【题型】解答题　【知识点】平面几何　【难度】hard
已知在正方形 \(ABCD\) 中，对角线 \(BD = 4\)，点 \(E\)、\(F\) 分别在边 \(AD\)、\(CD\) 上，\(DE = DF\).

(1) 如图，如果 \(\angle EBF = 60^\circ\)，求线段 \(DE\) 的长；

(2) 过点 \(E\) 作 \(EG \perp BF\)，垂足为点 \(G\)，与 \(BD\) 交于点 \(H\).

\textcircled{1}求证: \(\frac{EH}{BE} = \frac{DH}{BD}\)；

\textcircled{2} 设 \(BD\) 的中点为点 \(O\)，如果 \(OH = 1\)，求 \(\frac{BG}{GF}\) 的值.

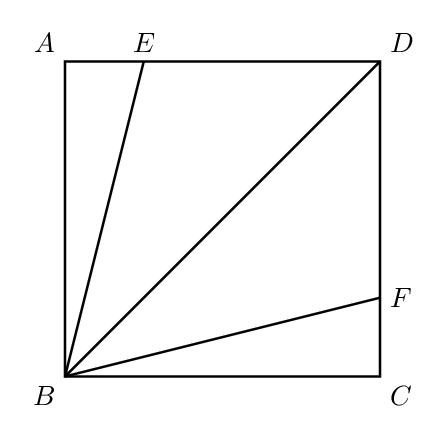
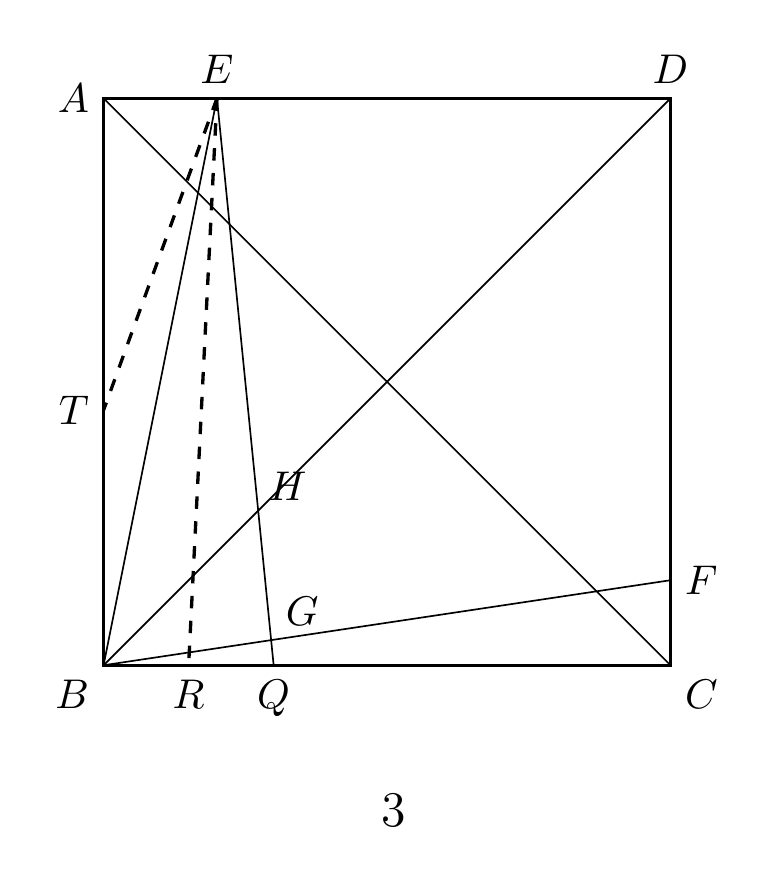
【解答】
【分析】(1) 可推出 \( \triangle BEF \) 是等边三角形，从而 \(BE = EF\)，设 \(DE = DF = x\)，从而表示出 \(EF\) 和 \(BE\)，进一步得出结果；

(2) \textcircled{1} 延长 \(EG\)，交 \(BC\) 于 \(T\)，作 \(CR \perp ET\)，可证得 \( \triangle BCF \cong \triangle CDR \)，进而得出 \(BE = ET\)，根据 \(AD \parallel BC\) 得出 \(\frac{EH}{ET} = \frac{DH}{BD}\)，从而得出 \(\frac{EH}{BE} = \frac{DH}{BD}\)；

\textcircled{2}当 \(\frac{DH}{BH} = \frac{1}{3}\) 时，延长 \(EG\) 交 \(BC\) 于 \(Q\)，作 \(ER \perp BC\) 于 \(R\)，作 \(BE\) 的垂直平分线，交 \(AB\) 于 \(T\)，设 \(AE = a\)，则 \(DE = AD - AE = 2\sqrt{2} - a\)，由 \( \triangle DEH \backsim \triangle BQH \) 得 \(\frac{DE}{BQ} = \frac{DH}{BH} = \frac{1}{3}\)，即 \(\frac{2\sqrt{2} - a}{2a} = 3\)，从而 \(a = \frac{2\sqrt{2}}{7}\)，设 \(AT = x\)，则 \(ET = BT = 2\sqrt{2} - x\)，在 \( \text{Rt}\triangle AET \) 中，由勾股定理得，\((2\sqrt{2} - x)^2 - x^2 = \left(\frac{2\sqrt{2}}{7}\right)^2\)，从而得出 \(x = \frac{48\sqrt{2}}{49}\)，而 \(\tan \angle AET = \frac{AT}{AE} = \frac{24}{7}\)，进而得出 \(\cos \angle EBG = \frac{BG}{BE} = \frac{7}{25}\)，进一步得出结果，同样得出当 \(\frac{DH}{BH} = 3\) 时的结果.

【解答】(1) 解：如图1，连接 \(EF\).

\(
\because \text{四边形 } ABCD \text{ 是正方形}, \ BD = 4,
\)

\(
\therefore AB = AD = CD = BC = 2\sqrt{2}, \ \angle A = \angle C = \angle ADC = 90^\circ,
\)

\(
\because BE = BF,
\)

\(
\therefore \triangle ABE \cong \triangle CBF (\text{HL}),
\)

\(
\therefore BE = BF, \ AE = CF,
\)

\(
\because DE = DF,
\)

\(
\because \angle EBF = 60^\circ,
\)

\(
\therefore BE = EF = BF,
\)

设 \(DE = DF = x\)，则 \(AE = 2\sqrt{2} - x\)，\(EF = \sqrt{2}x\)，

\(
\therefore BE^2 = (2\sqrt{2})^2 + (2\sqrt{2} - x)^2 = x^2 + 16 - 4\sqrt{2}x,
\)

\(
\therefore (\sqrt{2}x)^2 = x^2 + 16 - 4\sqrt{2}x,
\)

\(
\therefore x_1 = 2\sqrt{6} - 2\sqrt{2}, \ x_2 = -2\sqrt{6} - 2\sqrt{2} \ (\text{舍去}),
\)

\(
\therefore DE = 2\sqrt{6} - 2\sqrt{2}.
\)

(2) \textcircled{1}证明：如图2，延长 \(EG\)，交 \(BC\) 于 \(T\)，作 \(CR \perp ET\).

\(
\because ET \perp BF,
\)

\(
\therefore CR \perp BF,
\)

\(
\therefore \angle RCD + \angle BFC = 90^\circ,
\)

\(
\because \text{四边形 } ABCD \text{ 是正方形},
\)

\(
\therefore AD \parallel BC, \ \angle ADC = \angle BCD = 90^\circ, \ AD = CD,
\)

\(
\therefore \text{四边形 } CTER \text{ 是平行四边形}, \ \angle DRC + \angle RCD = 90^\circ,
\)

\(
\therefore CR = ET, \ \angle BFC = \angle DRC,
\)

\(
\therefore \triangle BCF \cong \triangle CDR (\text{AAS}),
\)

\(
\therefore CR = BF,
\)

\(
\therefore ET = BF,
\)

\(
\because BE = BF,
\)

\(
\therefore BE = ET,
\)

\(
\because AD \parallel BC,
\)

\(
\therefore \frac{EH}{ET} = \frac{DH}{BD},
\)

\(
\therefore \frac{EH}{BE} = \frac{DH}{BD}.
\)

\textcircled{2} 如图3，

当 \(\frac{DH}{BH} = \frac{1}{3}\) 时，延长 \(EG\) 交 \(BC\) 于 \(Q\)，作 \(ER \perp BC\) 于 \(R\)，作 \(BE\) 的垂直平分线，交 \(AB\) 于 \(T\).

设 \(AE = a\)，则 \(DE = AD - AE = 2\sqrt{2} - a\).

由上可知: \(BE = EQ\),

\(
\therefore RQ = BR - AE = a,
\)

\(
\because AD \parallel BC,
\)

\(
\therefore \triangle DEH \backsim \triangle BQH,
\)

\(
\therefore \frac{DE}{BQ} = \frac{DH}{BH} = \frac{1}{3},
\)

\(
\therefore \frac{2\sqrt{2} - a}{2a} = 3,
\)

\(
\therefore a = \frac{2\sqrt{2}}{7},
\)

设 \(AT = x\)，则 \(ET = BT = 2\sqrt{2} - x\)，

在 \( \text{Rt}\triangle AET \) 中，由勾股定理得，

\(
(2\sqrt{2} - x)^2 - x^2 = \left(\frac{2\sqrt{2}}{7}\right)^2,
\)

\(
\therefore x = \frac{48\sqrt{2}}{49},
\)

\(
\therefore \tan \angle AET = \frac{AT}{AE} = \frac{24}{7},
\)

\(
\therefore \cos \angle AET = \frac{7}{25},
\)

\(
\because \angle ATE = 2\angle ABE = \angle ABE + \angle CBT,
\)

\(
\therefore \angle AET = \angle EBG,
\)

\(
\therefore \cos \angle EBG = \frac{BG}{BE} = \frac{7}{25},
\)

\(
\because \frac{BG}{BF} = \frac{7}{25},
\)

\(
\therefore \frac{BG}{FG} = \frac{7}{18}.
\)

同理可得：

\(
\therefore \frac{DE}{BQ} = \frac{DH}{BH} = \frac{1}{3},
\)

\(
\therefore \frac{2\sqrt{2} - a}{2a} = \frac{1}{3},
\)

\(
\therefore a = \frac{6\sqrt{2}}{5},
\)

设 \(AT = x\)，则 \(ET = BT = 2\sqrt{2} - x\)，

在 \( \text{Rt}\triangle AET \) 中，由勾股定理得：

\(
(2\sqrt{2} - x)^2 - x^2 = \left(\frac{6\sqrt{2}}{5}\right)^2,
\)

\(
\therefore x = \frac{16\sqrt{2}}{25},
\)

\(
\therefore \cos \angle EBG = \cos \angle AET = \frac{15}{17},
\)

\(
\therefore \frac{BG}{BE} = \frac{15}{17},
\)

\(
\therefore \frac{BG}{FG} = \frac{15}{2},
\)

综上所述：\(\frac{BG}{FG} = \frac{7}{18}\) 或 \(\frac{15}{2}\).

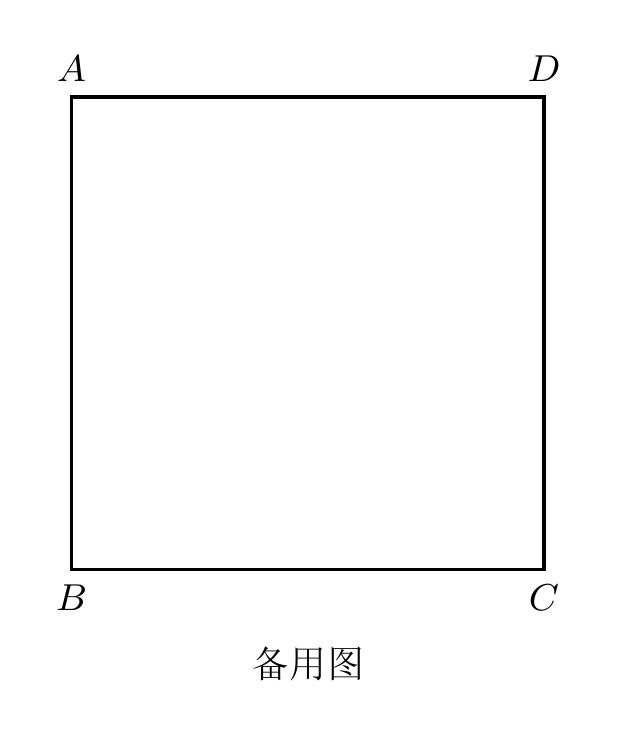
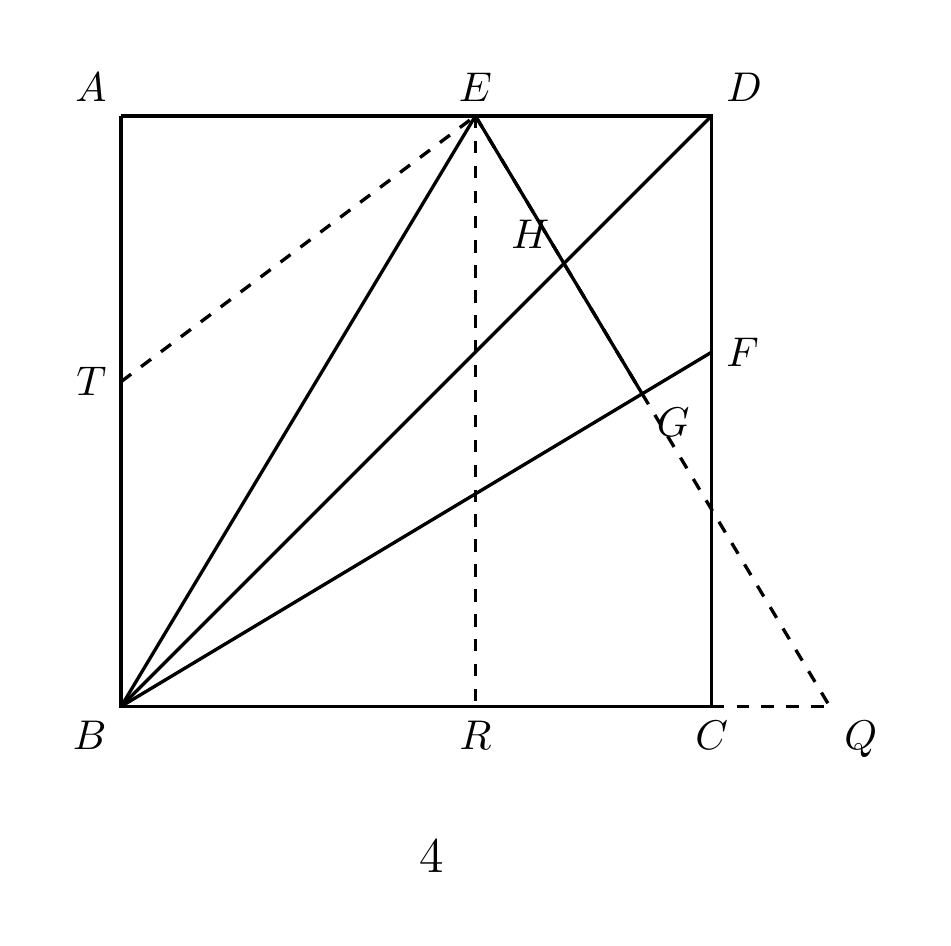
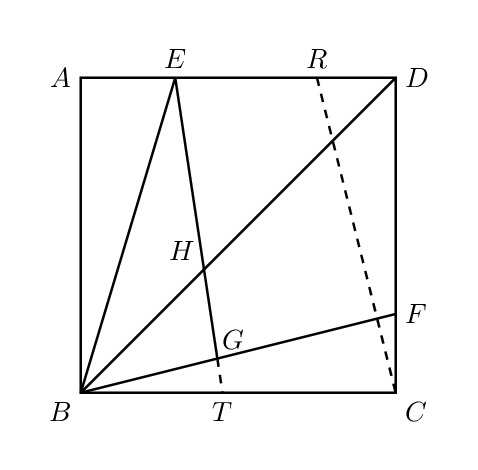
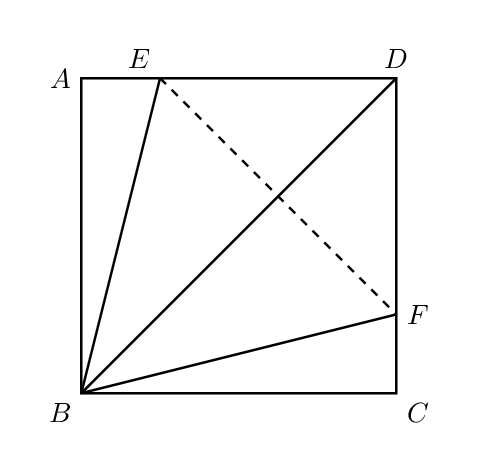